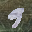
Label: 9